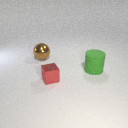
small red metal cube to the left of large green rubber cylinder